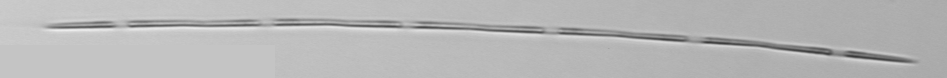
Label: Pseudo-nitzschia